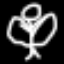
Label: angel